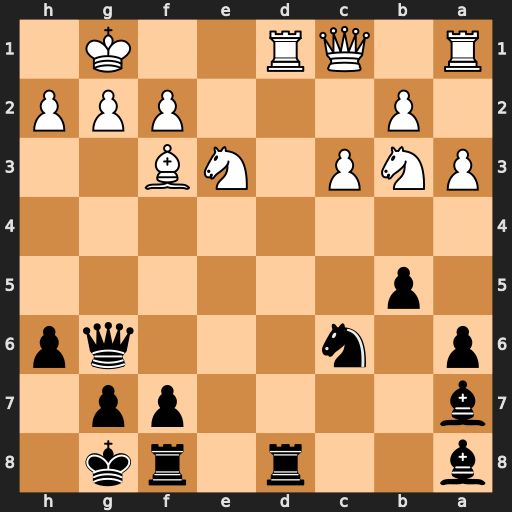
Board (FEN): b2r1rk1/b4pp1/p1n3qp/1p6/8/PNP1NB2/1P3PPP/R1QR2K1
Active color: b
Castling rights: -
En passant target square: -
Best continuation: Na5 Nxa5 Bxf3 Rxd8 Rxd8